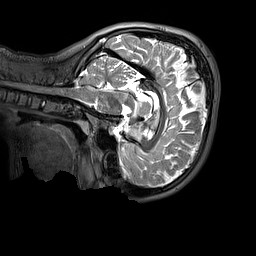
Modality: T2w
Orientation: sagittal
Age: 12
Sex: female
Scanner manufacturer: siemens
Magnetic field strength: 3 T
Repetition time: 3.2 s
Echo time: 0.408 s